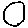
Label: circle